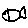
Label: fish